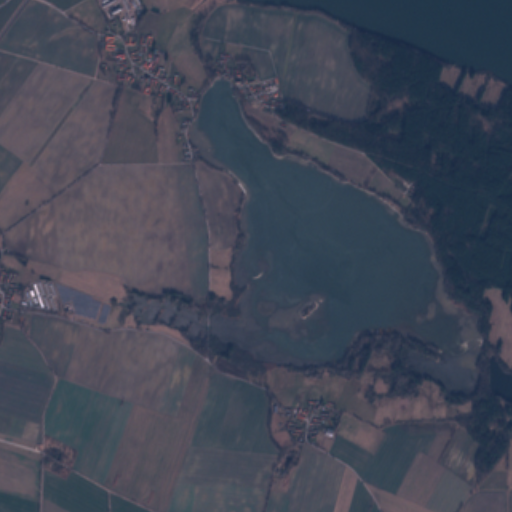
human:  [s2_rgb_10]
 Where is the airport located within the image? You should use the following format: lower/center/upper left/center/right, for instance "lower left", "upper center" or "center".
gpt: The airport is located in the lower left of the image.
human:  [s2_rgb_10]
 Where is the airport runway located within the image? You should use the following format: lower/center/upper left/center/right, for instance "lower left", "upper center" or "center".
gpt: The airport runway is located in the lower left of the image.
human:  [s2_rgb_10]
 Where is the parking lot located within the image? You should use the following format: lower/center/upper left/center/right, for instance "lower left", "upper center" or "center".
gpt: The parking lot is located in the upper center of the image.
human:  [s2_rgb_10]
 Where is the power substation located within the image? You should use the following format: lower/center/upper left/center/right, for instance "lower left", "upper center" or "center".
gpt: The power substation is located in the upper center of the image.
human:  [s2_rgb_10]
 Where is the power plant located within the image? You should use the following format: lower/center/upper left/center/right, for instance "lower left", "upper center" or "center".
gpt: There is no power plant in the image.